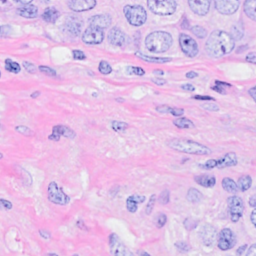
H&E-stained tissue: Breast